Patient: sex F, age 51
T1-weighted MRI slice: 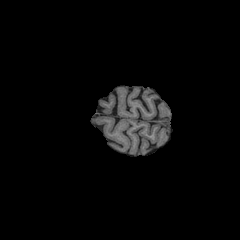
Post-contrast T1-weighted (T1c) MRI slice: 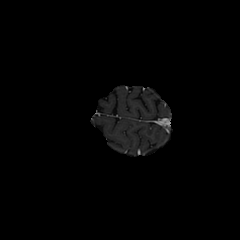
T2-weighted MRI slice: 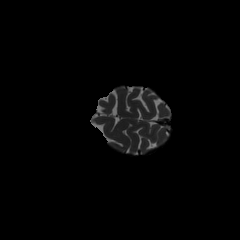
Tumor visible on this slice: no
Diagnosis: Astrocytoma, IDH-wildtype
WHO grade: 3